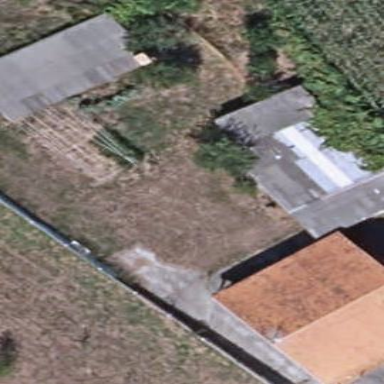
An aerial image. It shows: Shed building.